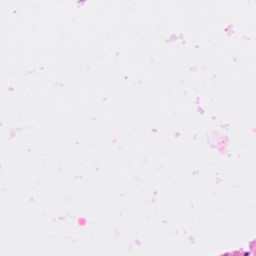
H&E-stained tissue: Breast